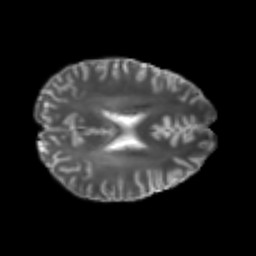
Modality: T2w
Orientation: axial
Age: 24
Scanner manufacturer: philips
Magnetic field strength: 3 T
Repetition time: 8.54 s
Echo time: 0.1273 s